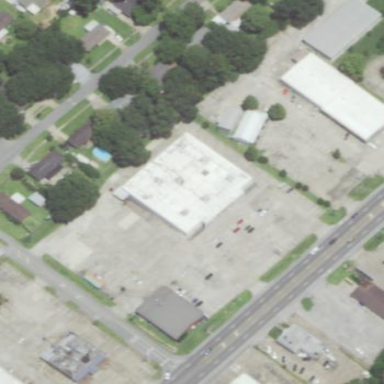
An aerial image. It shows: Retail building.